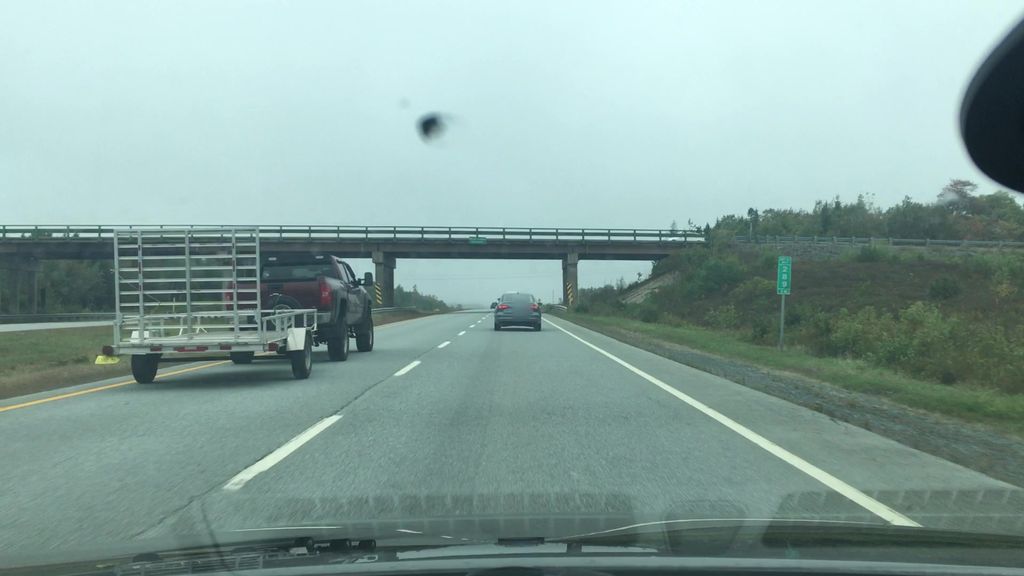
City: halifax